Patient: sex M, age 62
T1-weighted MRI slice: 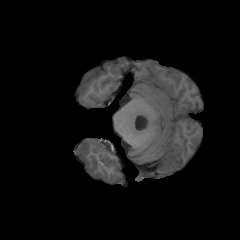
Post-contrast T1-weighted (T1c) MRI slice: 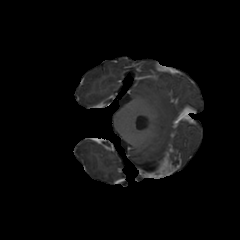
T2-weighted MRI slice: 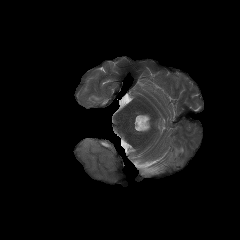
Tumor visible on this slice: yes
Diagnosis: Glioblastoma, IDH-wildtype
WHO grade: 4